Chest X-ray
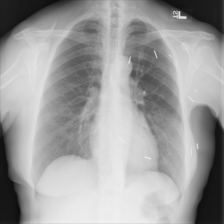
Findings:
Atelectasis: negative
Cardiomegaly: negative
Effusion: negative
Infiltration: negative
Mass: negative
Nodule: negative
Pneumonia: negative
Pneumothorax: negative
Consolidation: negative
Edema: negative
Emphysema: negative
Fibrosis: negative
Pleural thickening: negative
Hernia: negative